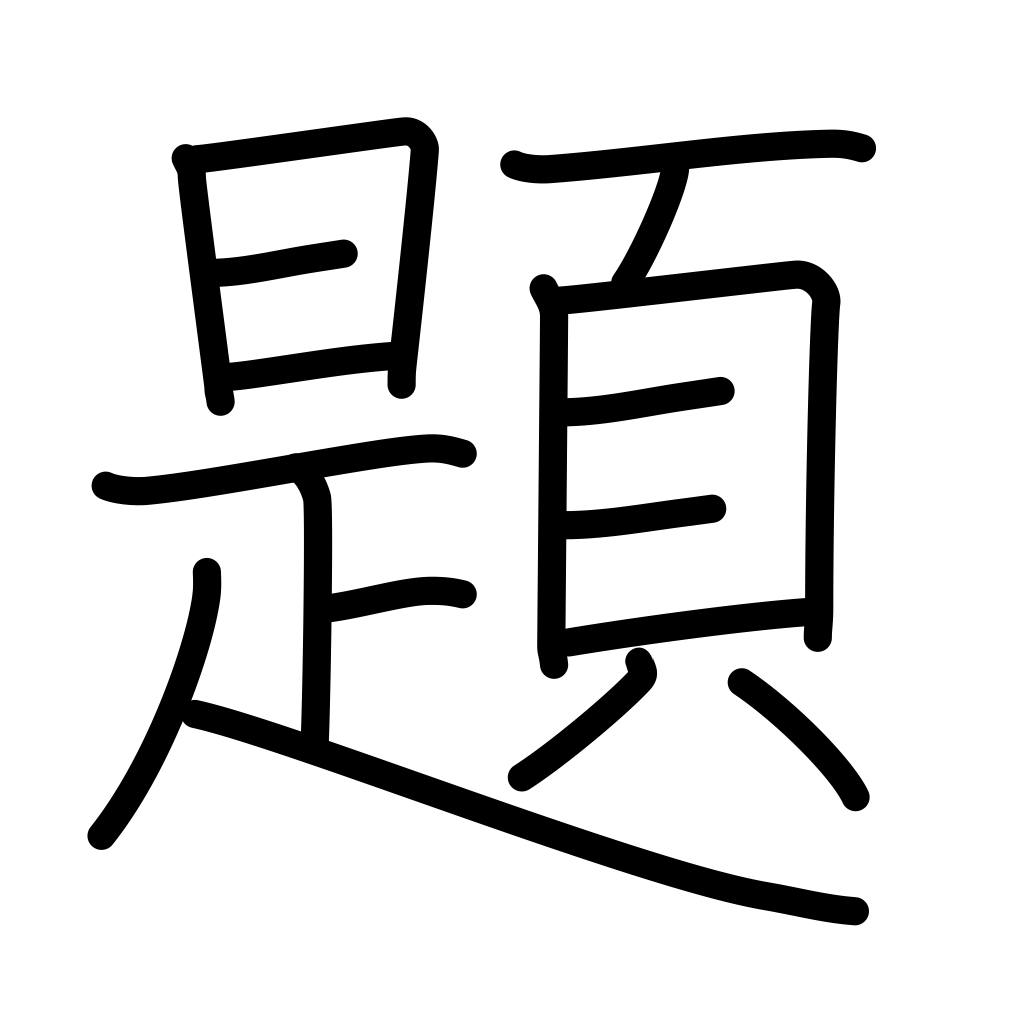
Meaning: topic, subject